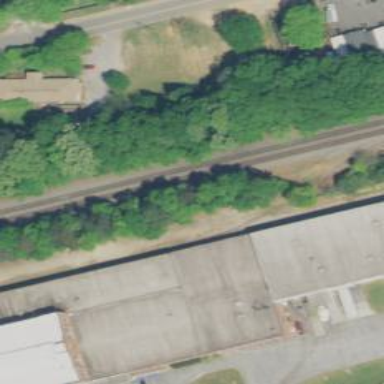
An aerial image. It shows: Disused railway spur service.